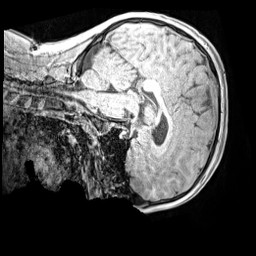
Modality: MP2RAGE
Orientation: sagittal
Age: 11
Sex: male
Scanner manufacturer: siemens
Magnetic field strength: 3 T
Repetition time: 4 s
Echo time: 0.00299 s